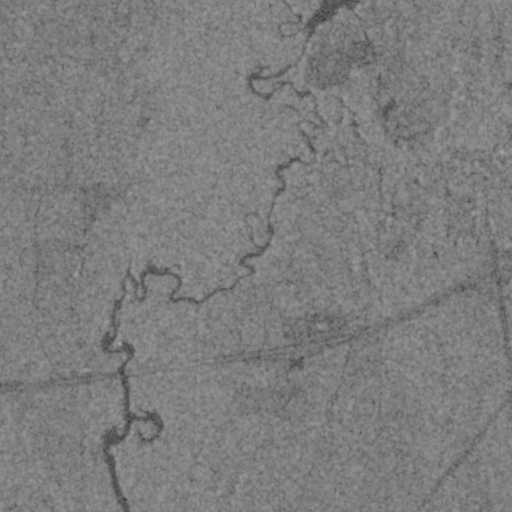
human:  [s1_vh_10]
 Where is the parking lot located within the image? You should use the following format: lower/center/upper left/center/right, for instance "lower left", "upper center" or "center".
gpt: The parking lot is located in the center of the image.
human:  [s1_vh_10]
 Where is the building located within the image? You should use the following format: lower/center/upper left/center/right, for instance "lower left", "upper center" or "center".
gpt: There is no building in the image.

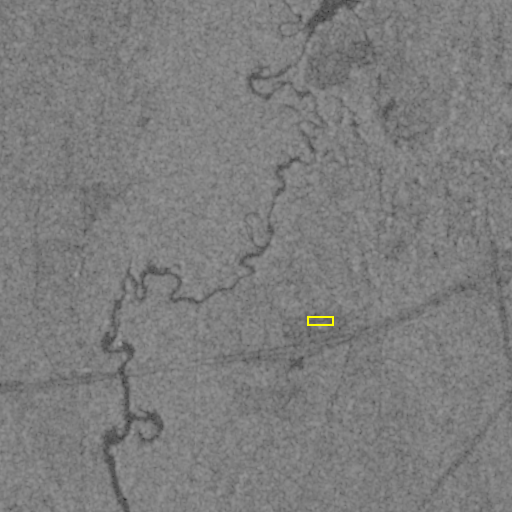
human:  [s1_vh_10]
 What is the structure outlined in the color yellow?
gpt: The structure outlined in yellow is a parking lot.
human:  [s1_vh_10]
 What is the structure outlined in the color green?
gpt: There is no green outline.